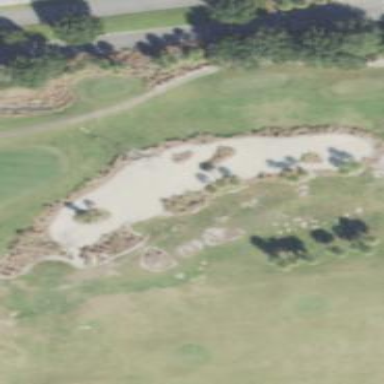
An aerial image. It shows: Bunker on golf course.